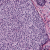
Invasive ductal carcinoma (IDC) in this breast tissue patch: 0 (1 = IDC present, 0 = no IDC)